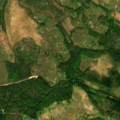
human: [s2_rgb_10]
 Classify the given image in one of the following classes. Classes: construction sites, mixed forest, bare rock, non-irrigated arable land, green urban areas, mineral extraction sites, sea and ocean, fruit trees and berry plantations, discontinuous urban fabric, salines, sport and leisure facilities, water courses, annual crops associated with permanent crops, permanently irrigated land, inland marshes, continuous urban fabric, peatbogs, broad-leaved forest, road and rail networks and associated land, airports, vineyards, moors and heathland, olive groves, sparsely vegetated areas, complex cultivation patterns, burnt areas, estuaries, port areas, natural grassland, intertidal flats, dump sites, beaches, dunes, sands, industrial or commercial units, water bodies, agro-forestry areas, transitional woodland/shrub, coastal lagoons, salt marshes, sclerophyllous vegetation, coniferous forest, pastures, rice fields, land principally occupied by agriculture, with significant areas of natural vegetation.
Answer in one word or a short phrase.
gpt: coniferous forest, mixed forest, transitional woodland/shrub